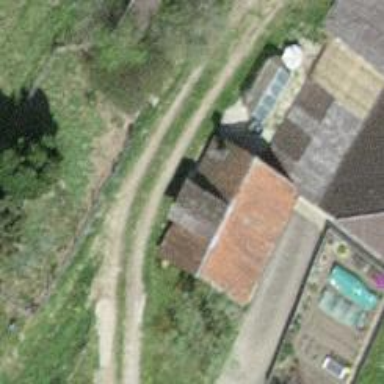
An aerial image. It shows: Garage.